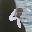
Label: 9